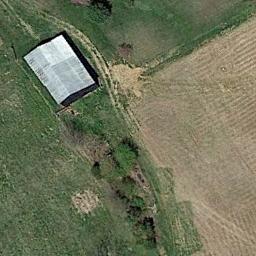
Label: sparse_residential